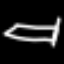
Label: bed